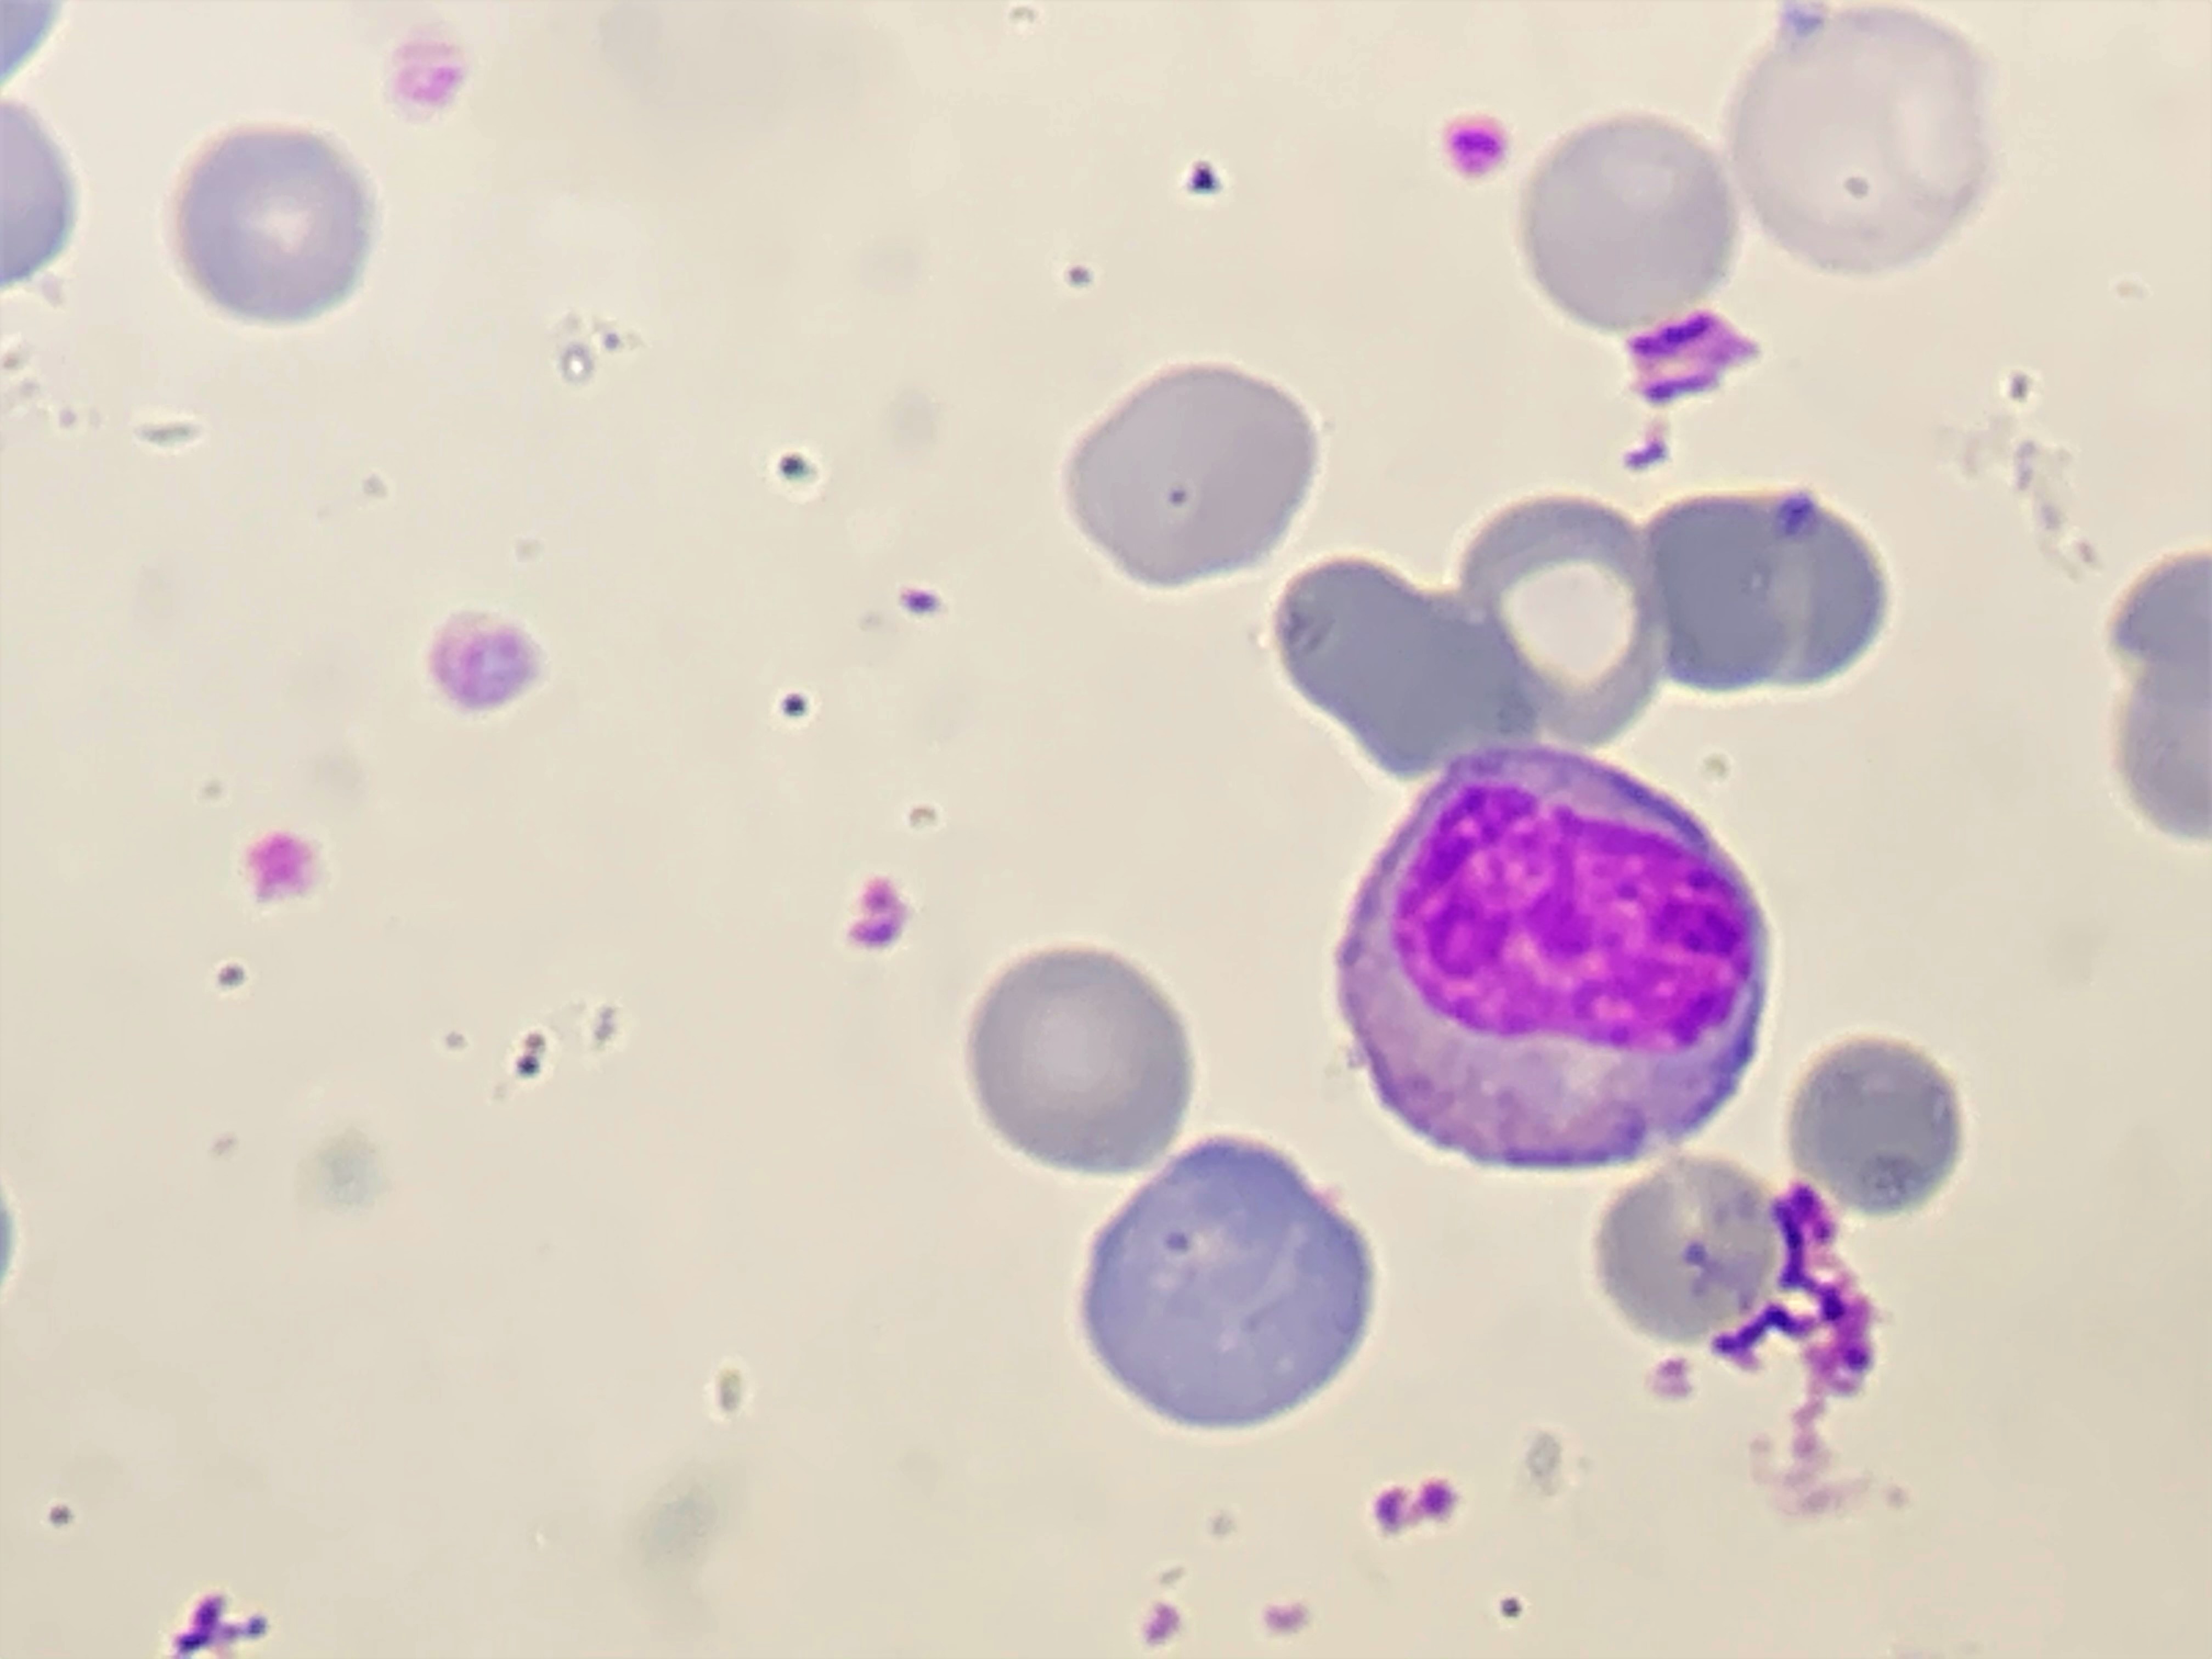
Cell type: METAMYELOCYTES